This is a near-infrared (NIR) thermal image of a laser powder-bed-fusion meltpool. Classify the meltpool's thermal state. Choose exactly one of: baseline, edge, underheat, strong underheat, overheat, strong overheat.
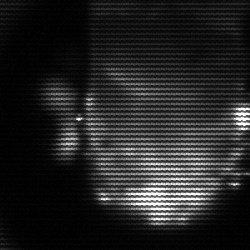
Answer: baseline